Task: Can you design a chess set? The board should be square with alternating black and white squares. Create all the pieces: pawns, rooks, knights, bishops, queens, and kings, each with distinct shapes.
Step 1457:
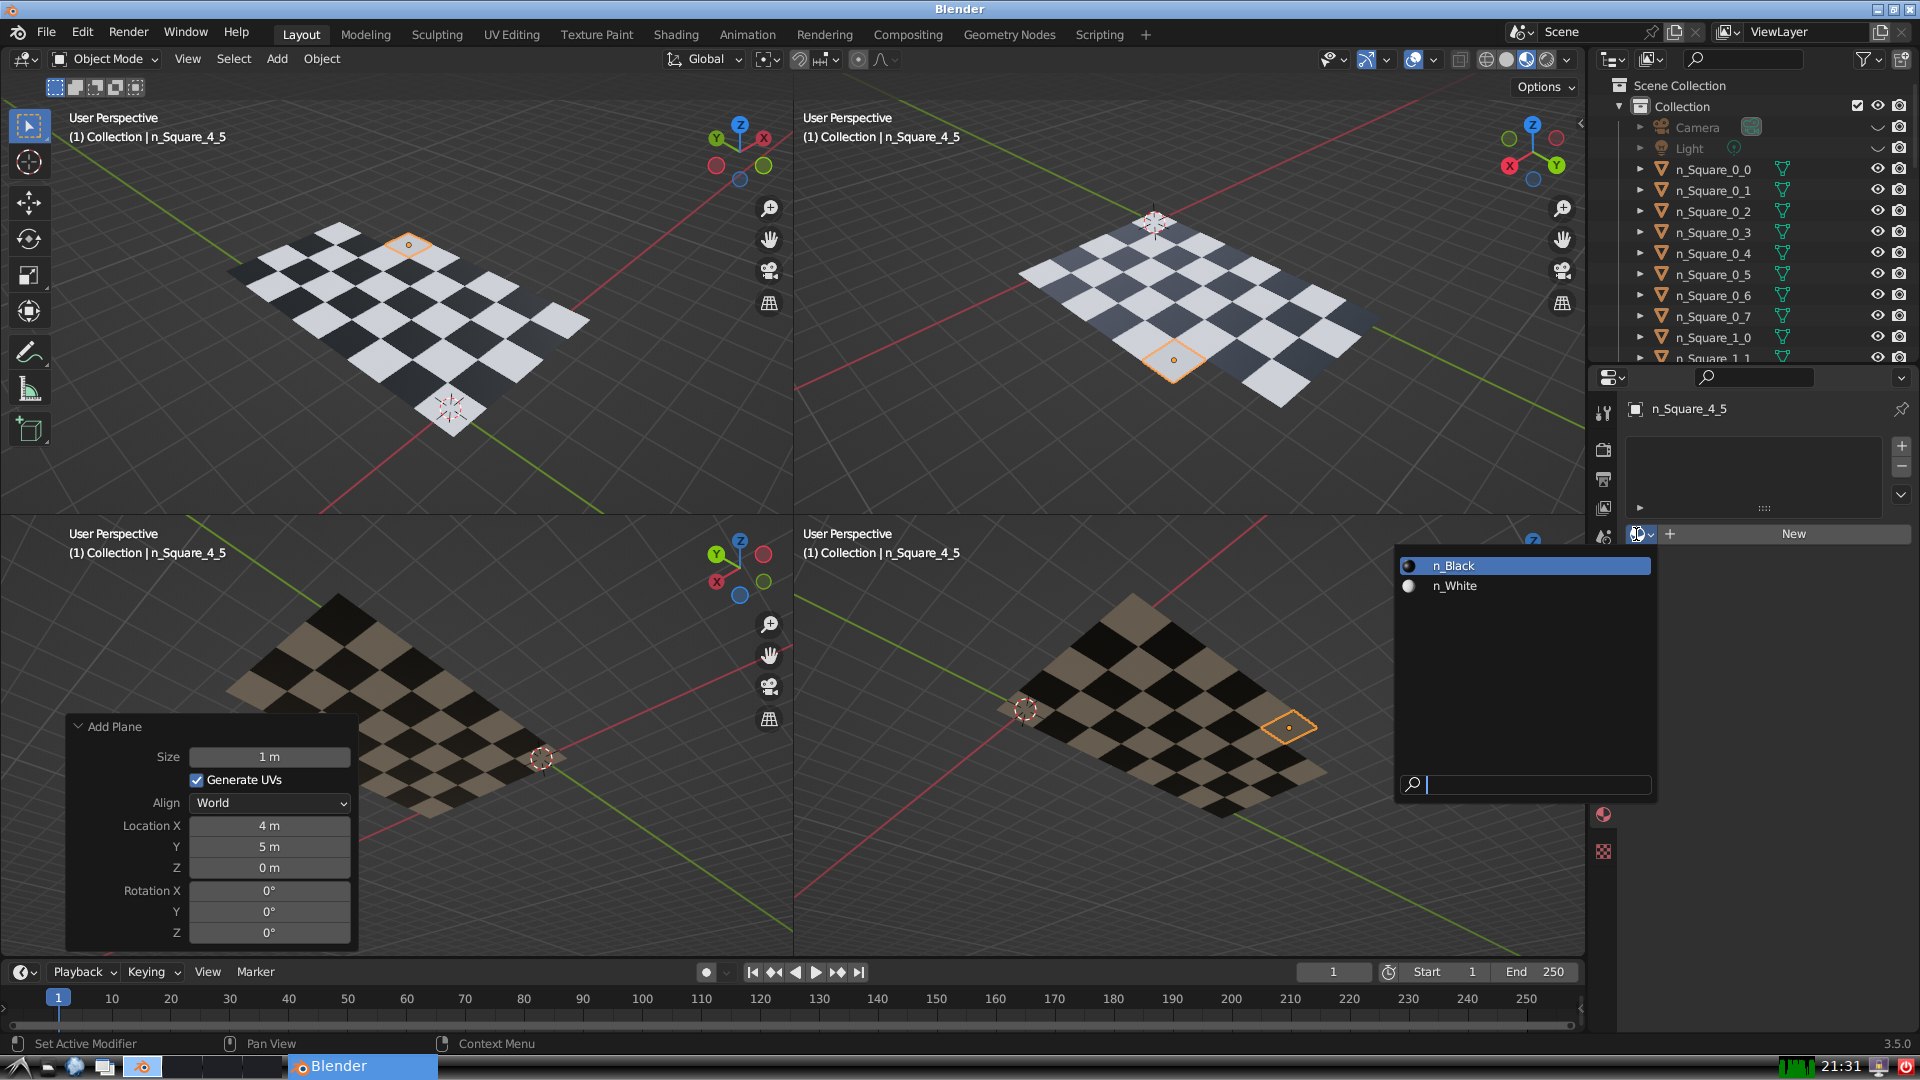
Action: input_text: n_Black